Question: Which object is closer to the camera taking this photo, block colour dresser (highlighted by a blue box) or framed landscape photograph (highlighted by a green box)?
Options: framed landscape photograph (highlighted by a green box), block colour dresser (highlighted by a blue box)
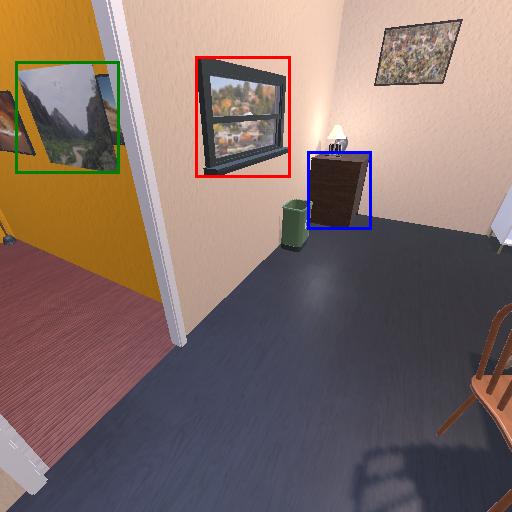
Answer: framed landscape photograph (highlighted by a green box)